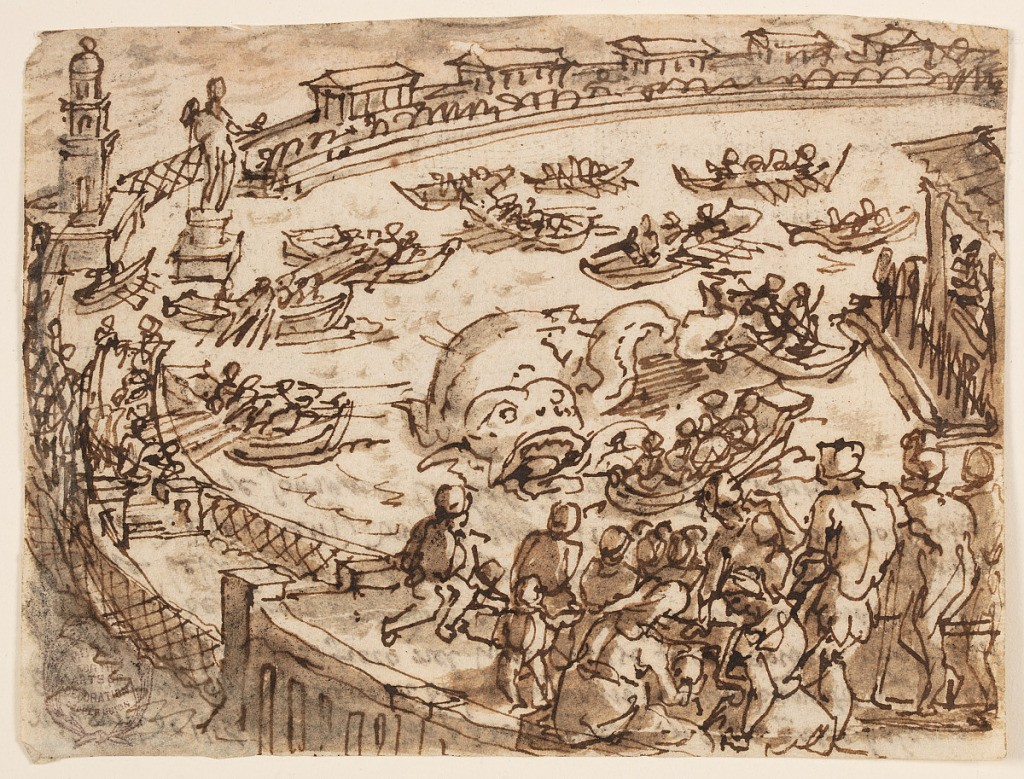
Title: Whale Hunt by the Emperor Claudius at Ostia
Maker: Jan van der Straet, called Stradanus, Flemish, 1523–1605
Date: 1596 or before
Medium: Recto: Pen and brown ink, brush and brown and black washes over black chalk on laid paper Verso: Pen and brown ink on laid paper
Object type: Drawing
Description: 1901-39-114: Recto: A wall surrounds an oval enclosure filled w...